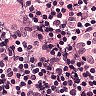
Metastatic tissue present: no